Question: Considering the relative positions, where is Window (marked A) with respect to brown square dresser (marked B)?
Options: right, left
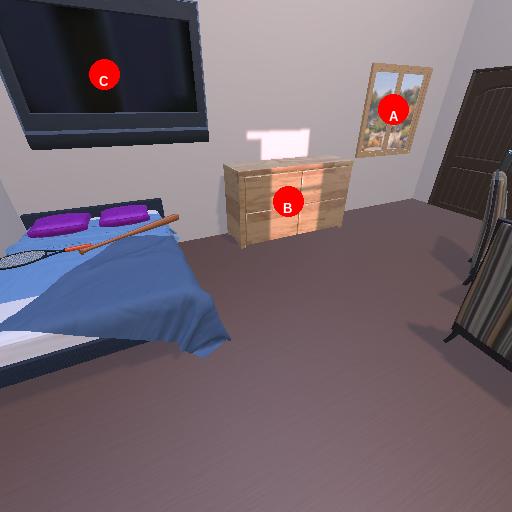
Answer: right